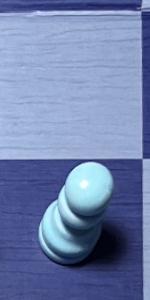
Label: Pawn_White